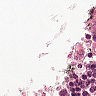
Metastatic tissue present: no